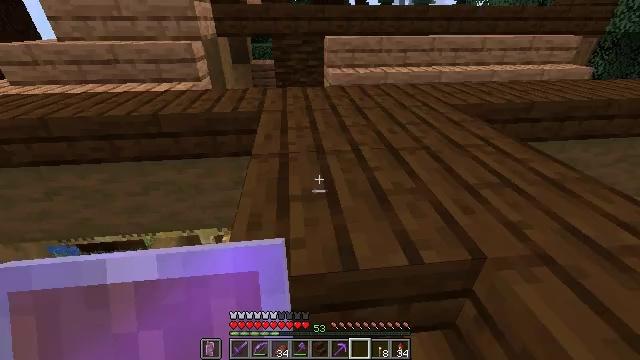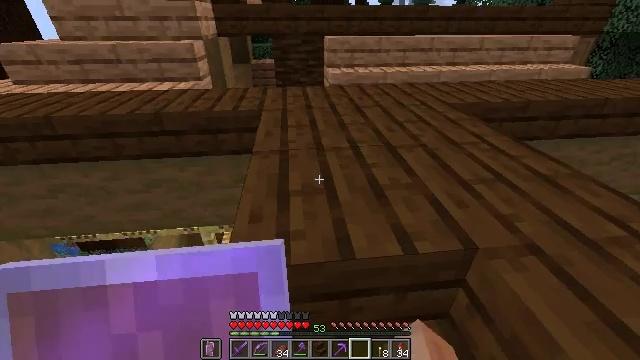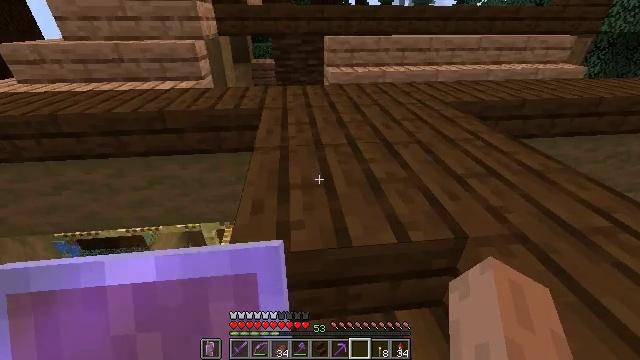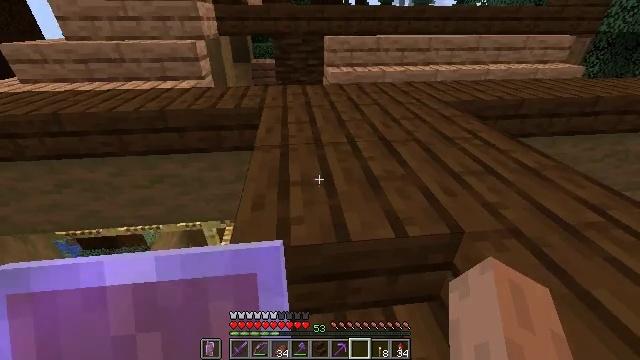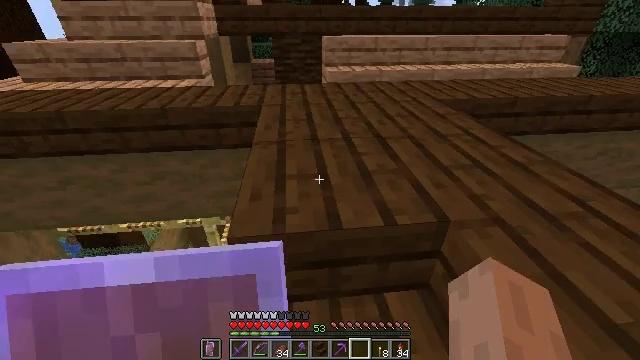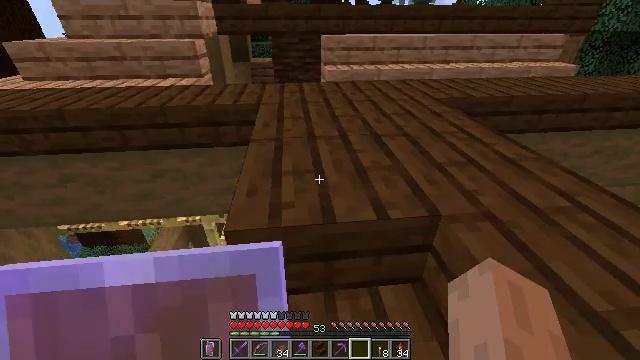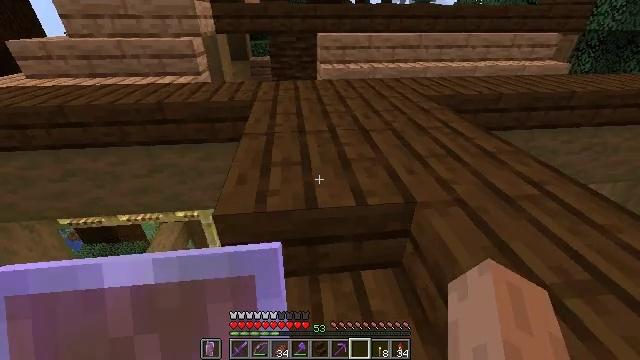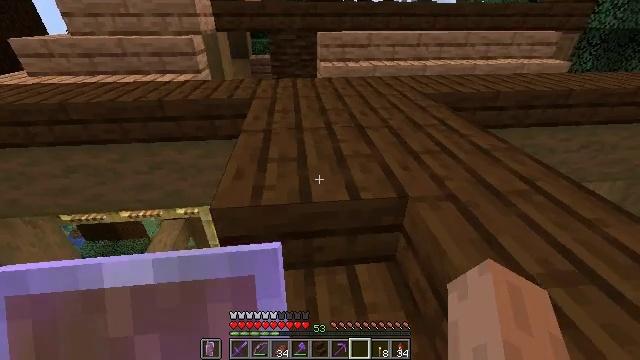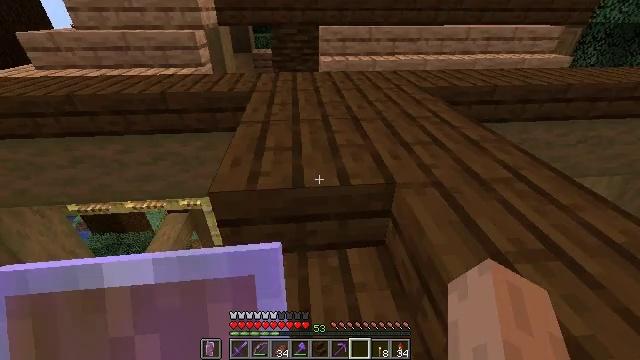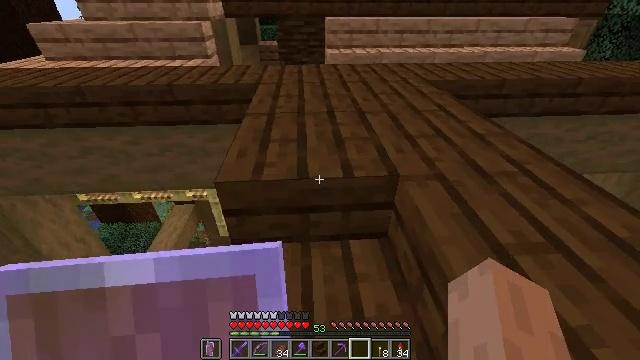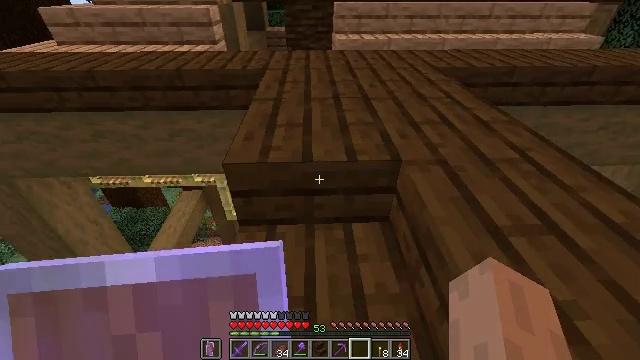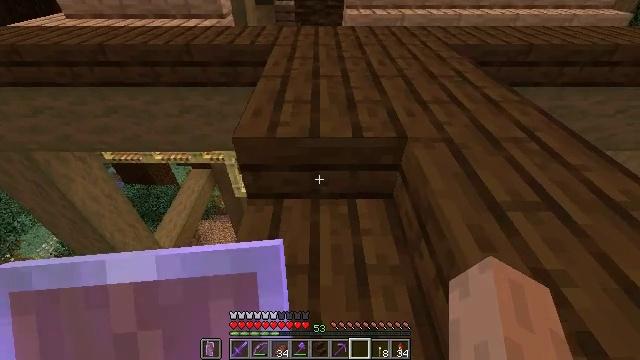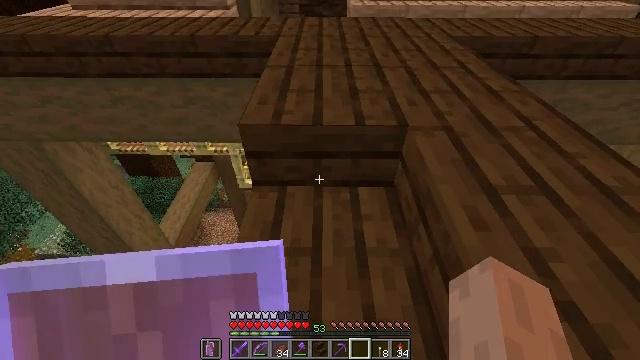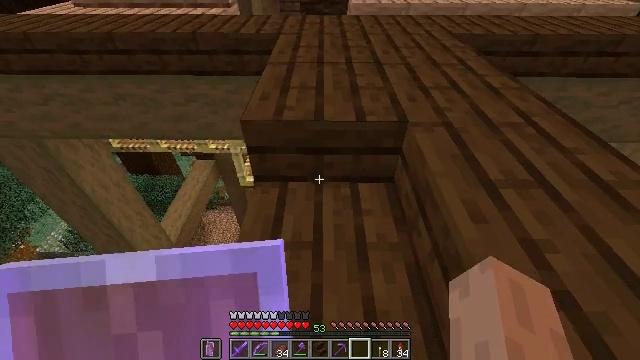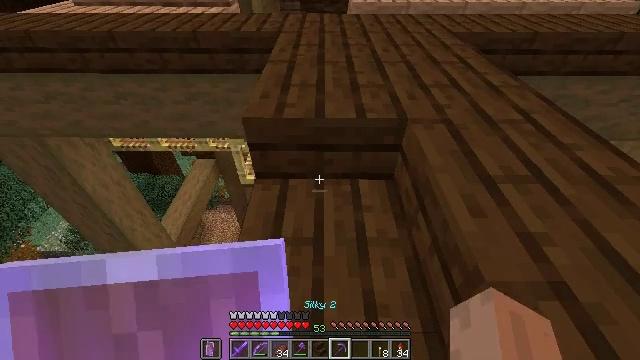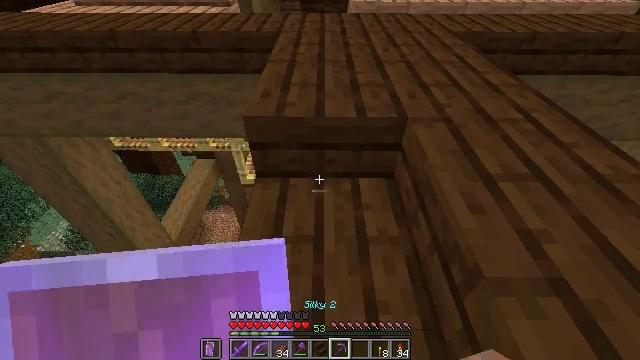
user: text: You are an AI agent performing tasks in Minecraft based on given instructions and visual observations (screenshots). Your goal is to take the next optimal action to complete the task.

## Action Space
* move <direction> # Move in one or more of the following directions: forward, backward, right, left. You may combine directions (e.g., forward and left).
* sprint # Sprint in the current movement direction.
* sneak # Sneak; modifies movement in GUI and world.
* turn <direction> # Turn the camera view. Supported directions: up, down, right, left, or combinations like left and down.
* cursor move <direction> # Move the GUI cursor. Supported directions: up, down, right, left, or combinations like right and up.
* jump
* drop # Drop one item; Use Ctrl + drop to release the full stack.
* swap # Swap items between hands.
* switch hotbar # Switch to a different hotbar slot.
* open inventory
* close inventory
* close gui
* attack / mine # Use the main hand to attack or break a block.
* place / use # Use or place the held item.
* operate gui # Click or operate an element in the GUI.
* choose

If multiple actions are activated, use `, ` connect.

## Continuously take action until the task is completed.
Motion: motion action
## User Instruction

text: Use a tool to break the dark oak slab.
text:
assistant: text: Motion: move back, sneak
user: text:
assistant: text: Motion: move back, sneak
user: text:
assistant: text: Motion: move back, sneak
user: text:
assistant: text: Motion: move back and move right, sneak
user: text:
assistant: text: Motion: move back and move right, sneak
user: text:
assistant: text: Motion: move back and move right, sneak
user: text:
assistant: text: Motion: move back and move right, sneak
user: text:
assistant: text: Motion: move back, sneak
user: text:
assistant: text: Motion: move back, sneak, turn left and down
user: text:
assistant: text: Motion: move back, sneak, turn left and down
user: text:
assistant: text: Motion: move back, sneak, turn left and down
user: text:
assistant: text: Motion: sneak, turn down
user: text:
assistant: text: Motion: sneak
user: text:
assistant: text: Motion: sneak
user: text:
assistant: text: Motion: sneak
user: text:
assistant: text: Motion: sneak
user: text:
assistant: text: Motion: sneak
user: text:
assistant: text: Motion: sneak
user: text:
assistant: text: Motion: sneak
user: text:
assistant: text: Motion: sneak
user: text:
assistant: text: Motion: sneak
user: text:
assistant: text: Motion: sneak
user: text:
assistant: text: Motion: sneak
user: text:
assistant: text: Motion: sneak
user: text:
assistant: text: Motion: sneak
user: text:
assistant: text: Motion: sneak
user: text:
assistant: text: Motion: sneak
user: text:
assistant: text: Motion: sneak
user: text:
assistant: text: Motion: sneak
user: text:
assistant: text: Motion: sneak